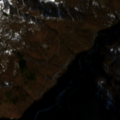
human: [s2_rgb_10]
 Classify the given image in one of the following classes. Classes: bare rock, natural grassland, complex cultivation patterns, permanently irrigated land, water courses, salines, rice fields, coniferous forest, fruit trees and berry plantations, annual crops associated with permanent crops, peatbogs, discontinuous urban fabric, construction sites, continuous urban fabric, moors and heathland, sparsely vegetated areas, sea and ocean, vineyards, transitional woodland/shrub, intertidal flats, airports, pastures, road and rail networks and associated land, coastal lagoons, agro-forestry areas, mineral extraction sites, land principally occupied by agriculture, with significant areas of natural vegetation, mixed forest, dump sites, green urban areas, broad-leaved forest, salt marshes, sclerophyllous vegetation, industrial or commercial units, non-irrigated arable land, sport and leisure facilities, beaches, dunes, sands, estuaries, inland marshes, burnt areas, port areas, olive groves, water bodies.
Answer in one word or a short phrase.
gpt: land principally occupied by agriculture, with significant areas of natural vegetation, broad-leaved forest, transitional woodland/shrub